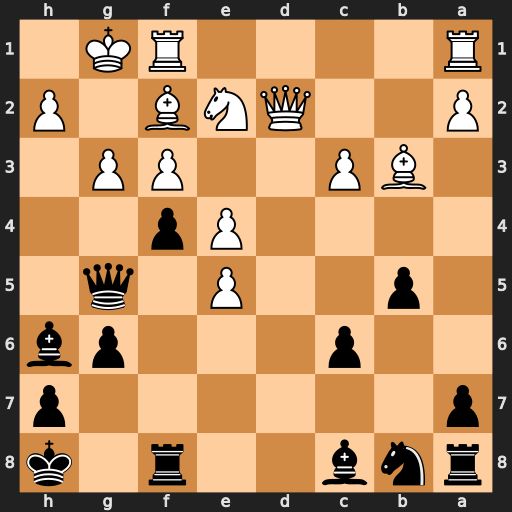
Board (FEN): rnb2r1k/p6p/2p3pb/1p2P1q1/4Pp2/1BP2PP1/P2QNB1P/R4RK1
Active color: b
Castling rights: -
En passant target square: -
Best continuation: fxg3 Qxg5 gxf2+ Kxf2 Bxg5